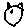
Label: cat